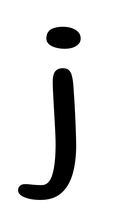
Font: Gluten_Light